Question: I need to customize the fast scroll letter preview (the big M in the screenshot) with a custom background asset, but I can't find any documentation about it. Can you help me out?

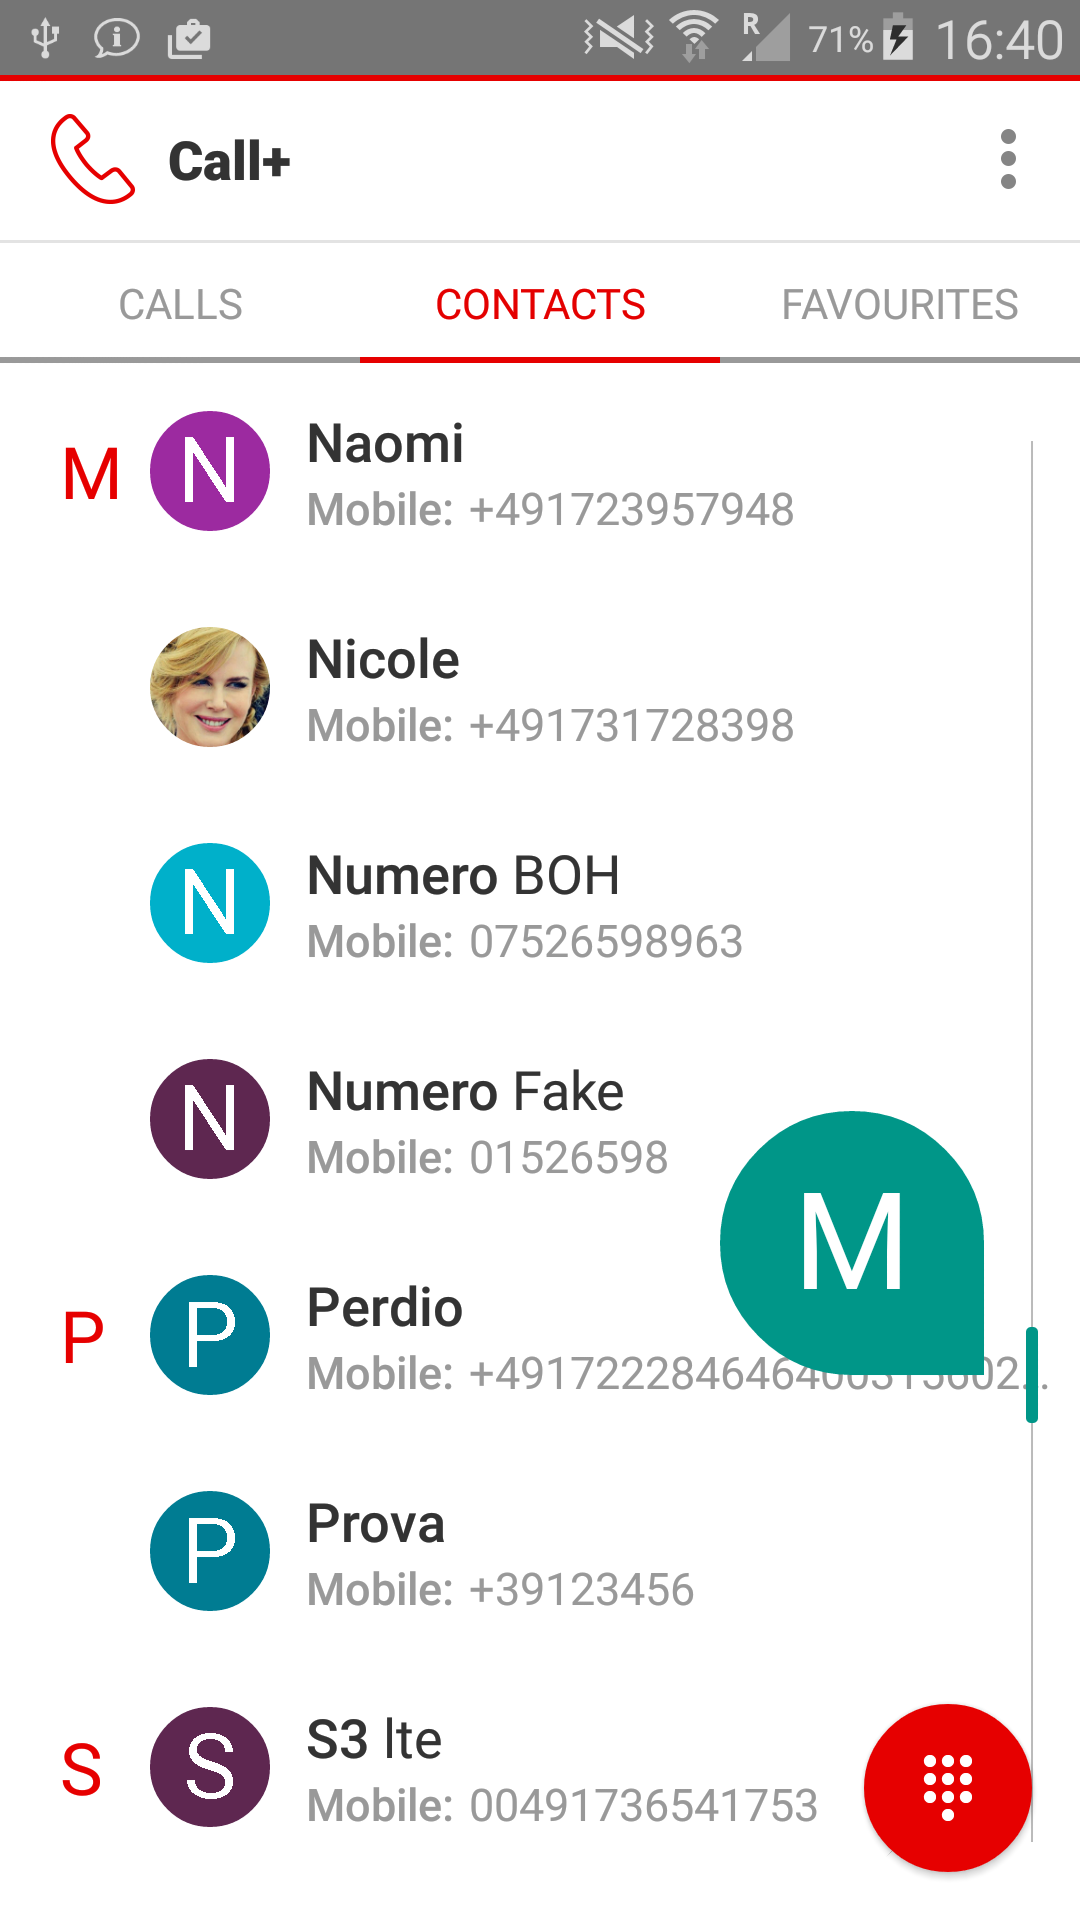
Answer: Thanks to @MAB and looking at the Lollipop source code, I managed to obtain exactly what I needed
My :
'''
<shape xmlns:android="http://schemas.android.com/apk/res/android"
android:shape="rectangle">
<corners
android:topLeftRadius="44dp"
android:topRightRadius="44dp"
android:bottomLeftRadius="44dp" />
<padding
android:paddingLeft="22dp"
android:paddingRight="22dp" />
<solid android:color="@color/c_red_e60000" /></shape>
'''
where the is:
'''
<selector xmlns:android="http://schemas.android.com/apk/res/android">
<item android:state_pressed="true"
android:drawable="@drawable/c_fastscroll_thumb" />
<item
android:drawable="@drawable/c_fastscroll_thumb" /></selector>
'''
And in my application :
'''
<!-- This belongs in a FastScroll style -->
<item name="android:fastScrollThumbDrawable">@drawable/c_fastscroller_thumb</item>
<item name="android:fastScrollPreviewBackgroundRight">@drawable/c_fastscroller_preview </item>
<item name="android:fastScrollOverlayPosition">aboveThumb</item>
<item name="android:fastScrollTextColor">@color/c_white</item>
'''